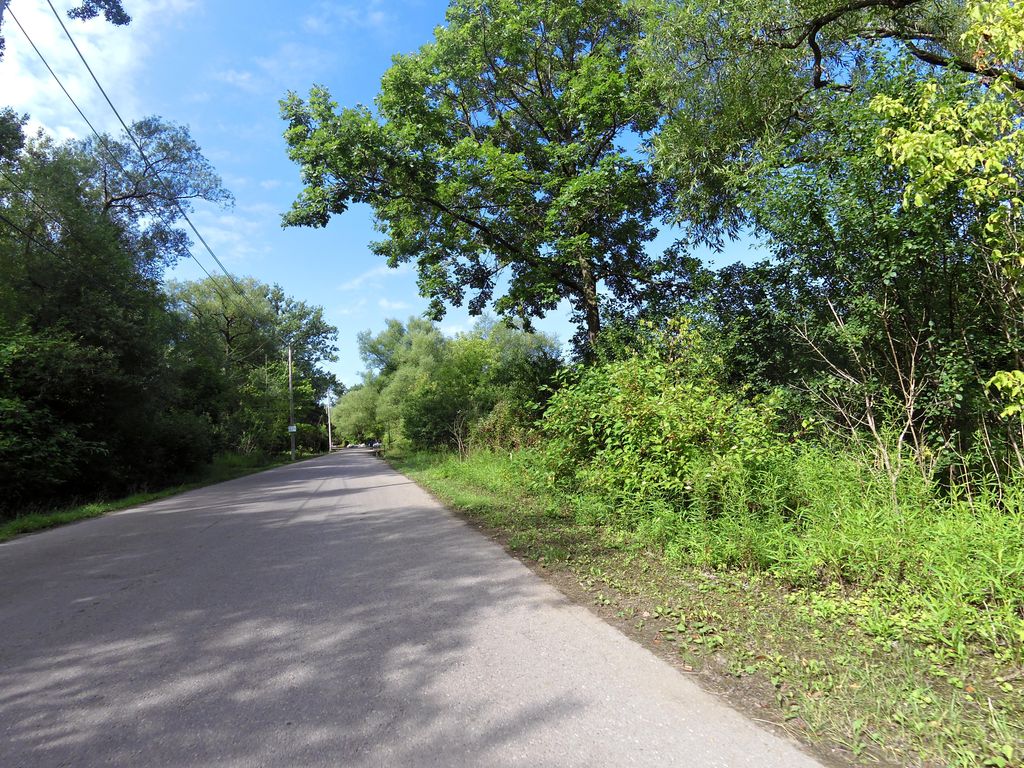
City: toronto